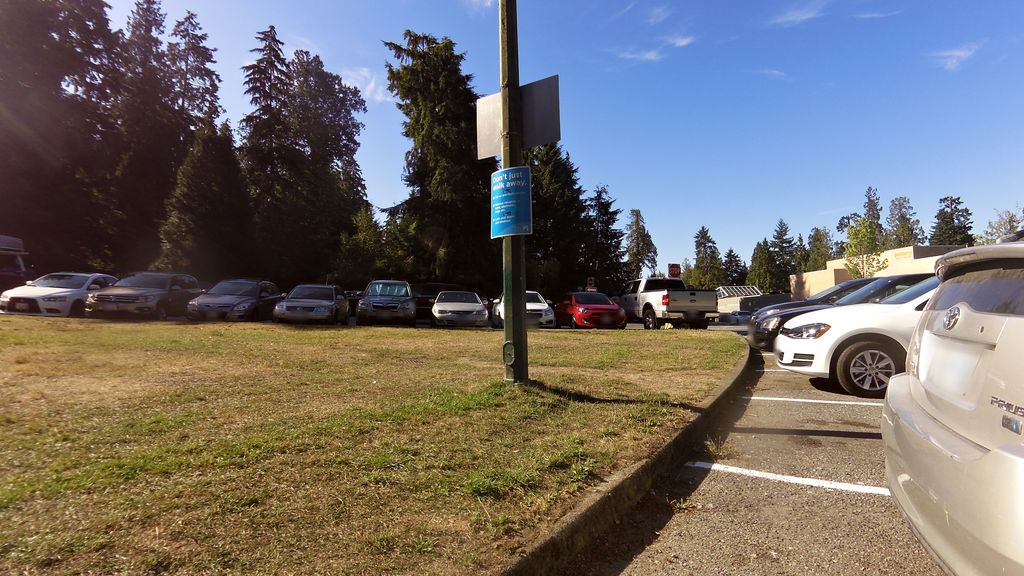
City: vancouver